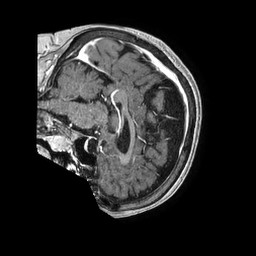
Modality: T1w
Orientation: sagittal
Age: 63
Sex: female
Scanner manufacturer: philips
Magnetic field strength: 1.5 T
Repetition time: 0.007614 s
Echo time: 0.003462 s